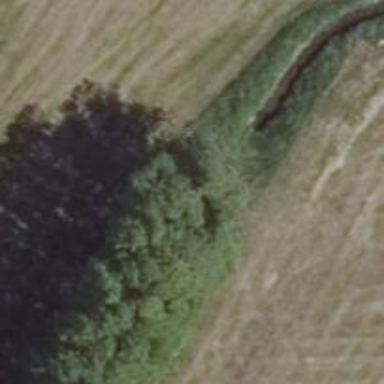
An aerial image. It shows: Row of trees in natural setting.